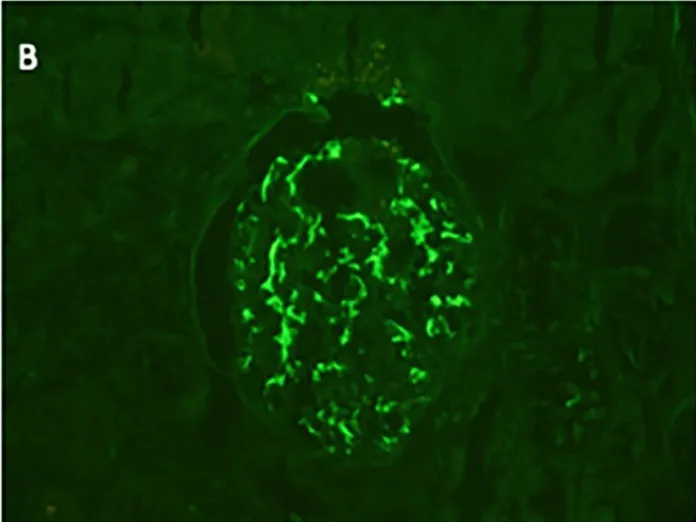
Kidney biopsy specimen showing pathologic features of immunoglobulin A (IgA) nephropathy. (B) IgA-dominant granular diffuse global mesangial staining for IgA was present, 3+ on a 0 to 3+ scale (anti-IgA immunofluorescence, original magnification x400).
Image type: pathology (immunostaining)